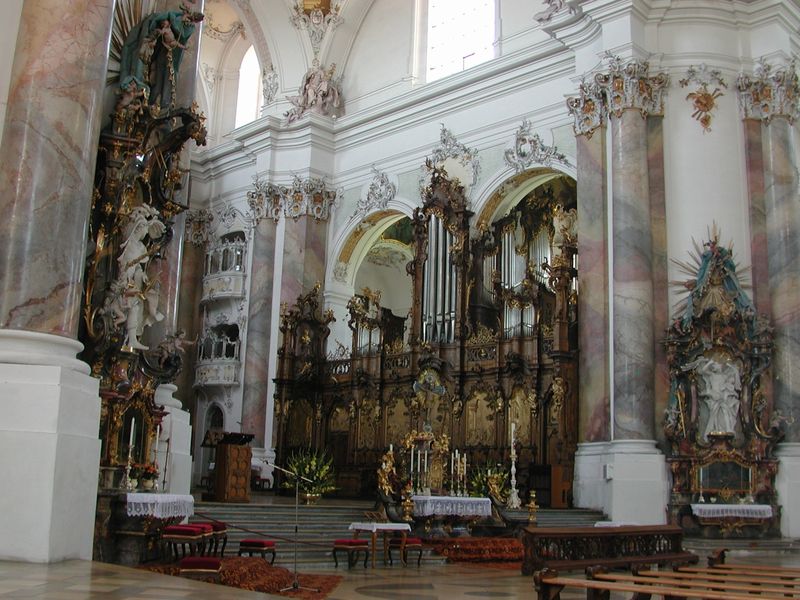
Titel: Ottobeuren, Klosterkirche
Künstler: Christoph Vogt
Standort: Ottobeuren, Klosterkirche (EU - D - Bayern)
Schlagwörter: gemälde, schatten, weiß, blumen, fenster, licht, marmor, stühle, säulen, rot, architektur, barock, kirche, gold, innen, engel, putte, bank, hocker, treppe, verzierung, kerzen, stuck, gesteck, gang, altar, bänke, kathedrale, sims, gesims, orgel, skulpturen, statuen, jesus, christlich, chor, kapelle, sauber, verzeirung, pfeifen, mamor, fesnter, prospekt, orgelpfeifen, chorraum, kappelle, seitenaltar